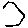
Label: hexagon